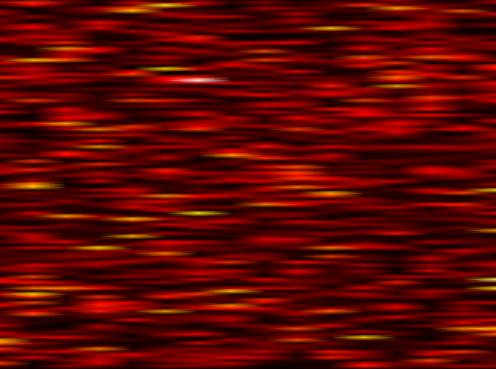
Label: FBMC